Question: I have shown the problem at <URL>
I have implemented the code such that when I click on checkbox or text next to it, checkbox should be selected/de-selected depending upon its previous state.
The problem is when I click on text, though checkbox is getting checked but the alert message is getting executed only the number of times the previous checkboxes were selected.
While when I click on checkbox alert message is executed based on current state.

'''
<html>
<head>
<script type="text/javascript" src="http://ajax.googleapis.com/ajax/libs/jquery/1.7.1/jquery.min.js"></script>
</head>
<body>
<span id="MYARRAYloader_collapse" class = "w195" style="display:block">
<div class="sp15">&nbsp;</div>
<div class="lf fs12 lh15" style="padding-left:10px;">
<input type="checkbox" name="MYARRAY[]" id="MYARRAY0" value="ALL" checked class="chbx checkbox-selector1">
<a href="#" class="checkbox-selector" style="color:#5B5B5B;">All</a>
<br>
<input type="checkbox" name="MYARRAY[]" value="V" class="chbx checkbox-selector1">
<a href="#" class="checkbox-selector" style="color:#5B5B5B;">Opt1</a>
<span class="gray t11">(42)</span>
<br>
<input type="checkbox" name="MYARRAY[]" value="N" class="chbx checkbox-selector1">
<a href="#" class="checkbox-selector" style="color:#5B5B5B;">Opt2</a>
<span class="gray t11">(38)</span>
<br>
</div>
<div class="sp12">&nbsp;</div>
</span>
<script>
$('.checkbox-selector').click(function() {
var chb = $(this).prev();
chb.click();
return false;
})
$('.checkbox-selector1').click(function() {
var chb , chb1 , action;
chb= $(this);
clusterName = chb.attr('name');
clusterVal = chb.attr('value');
var array = new Array();
$('input[name="'+clusterName+'"]:checked').each(function(i,el){
alert('Count Me');
chb1 = $(this);
if(clusterVal == 'ALL')
{
if(chb1.attr('value')!='ALL')
{
chb1.attr("checked","");
}
else
array.push($(el).val());
}
else
{
if(chb1.attr('value')=='ALL')
{
chb1.attr("checked","");
}
else
{
array.push($(el).val());
}
}
});
});
</script>
'''
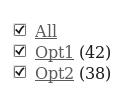
Answer: You are seriously convoluting this problem. You can make the text clickable simply by wrapping the checkbox and text in a 'label'.
'''
<label><input type="checkbox" /> This is some text</label>
<label><input type="checkbox" /> This is some text</label>
<label><input type="checkbox" /> This is some text</label>
'''
jsFiddle: <URL>
You should really format your code like this to make it more semantic. But you won't. So you can fix your code by replacing this:
'''
$('.checkbox-selector1').click( ... );
'''
with this:
'''
$('.checkbox-selector1').change( ... );
'''
jsFiddle: <URL>